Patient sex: F
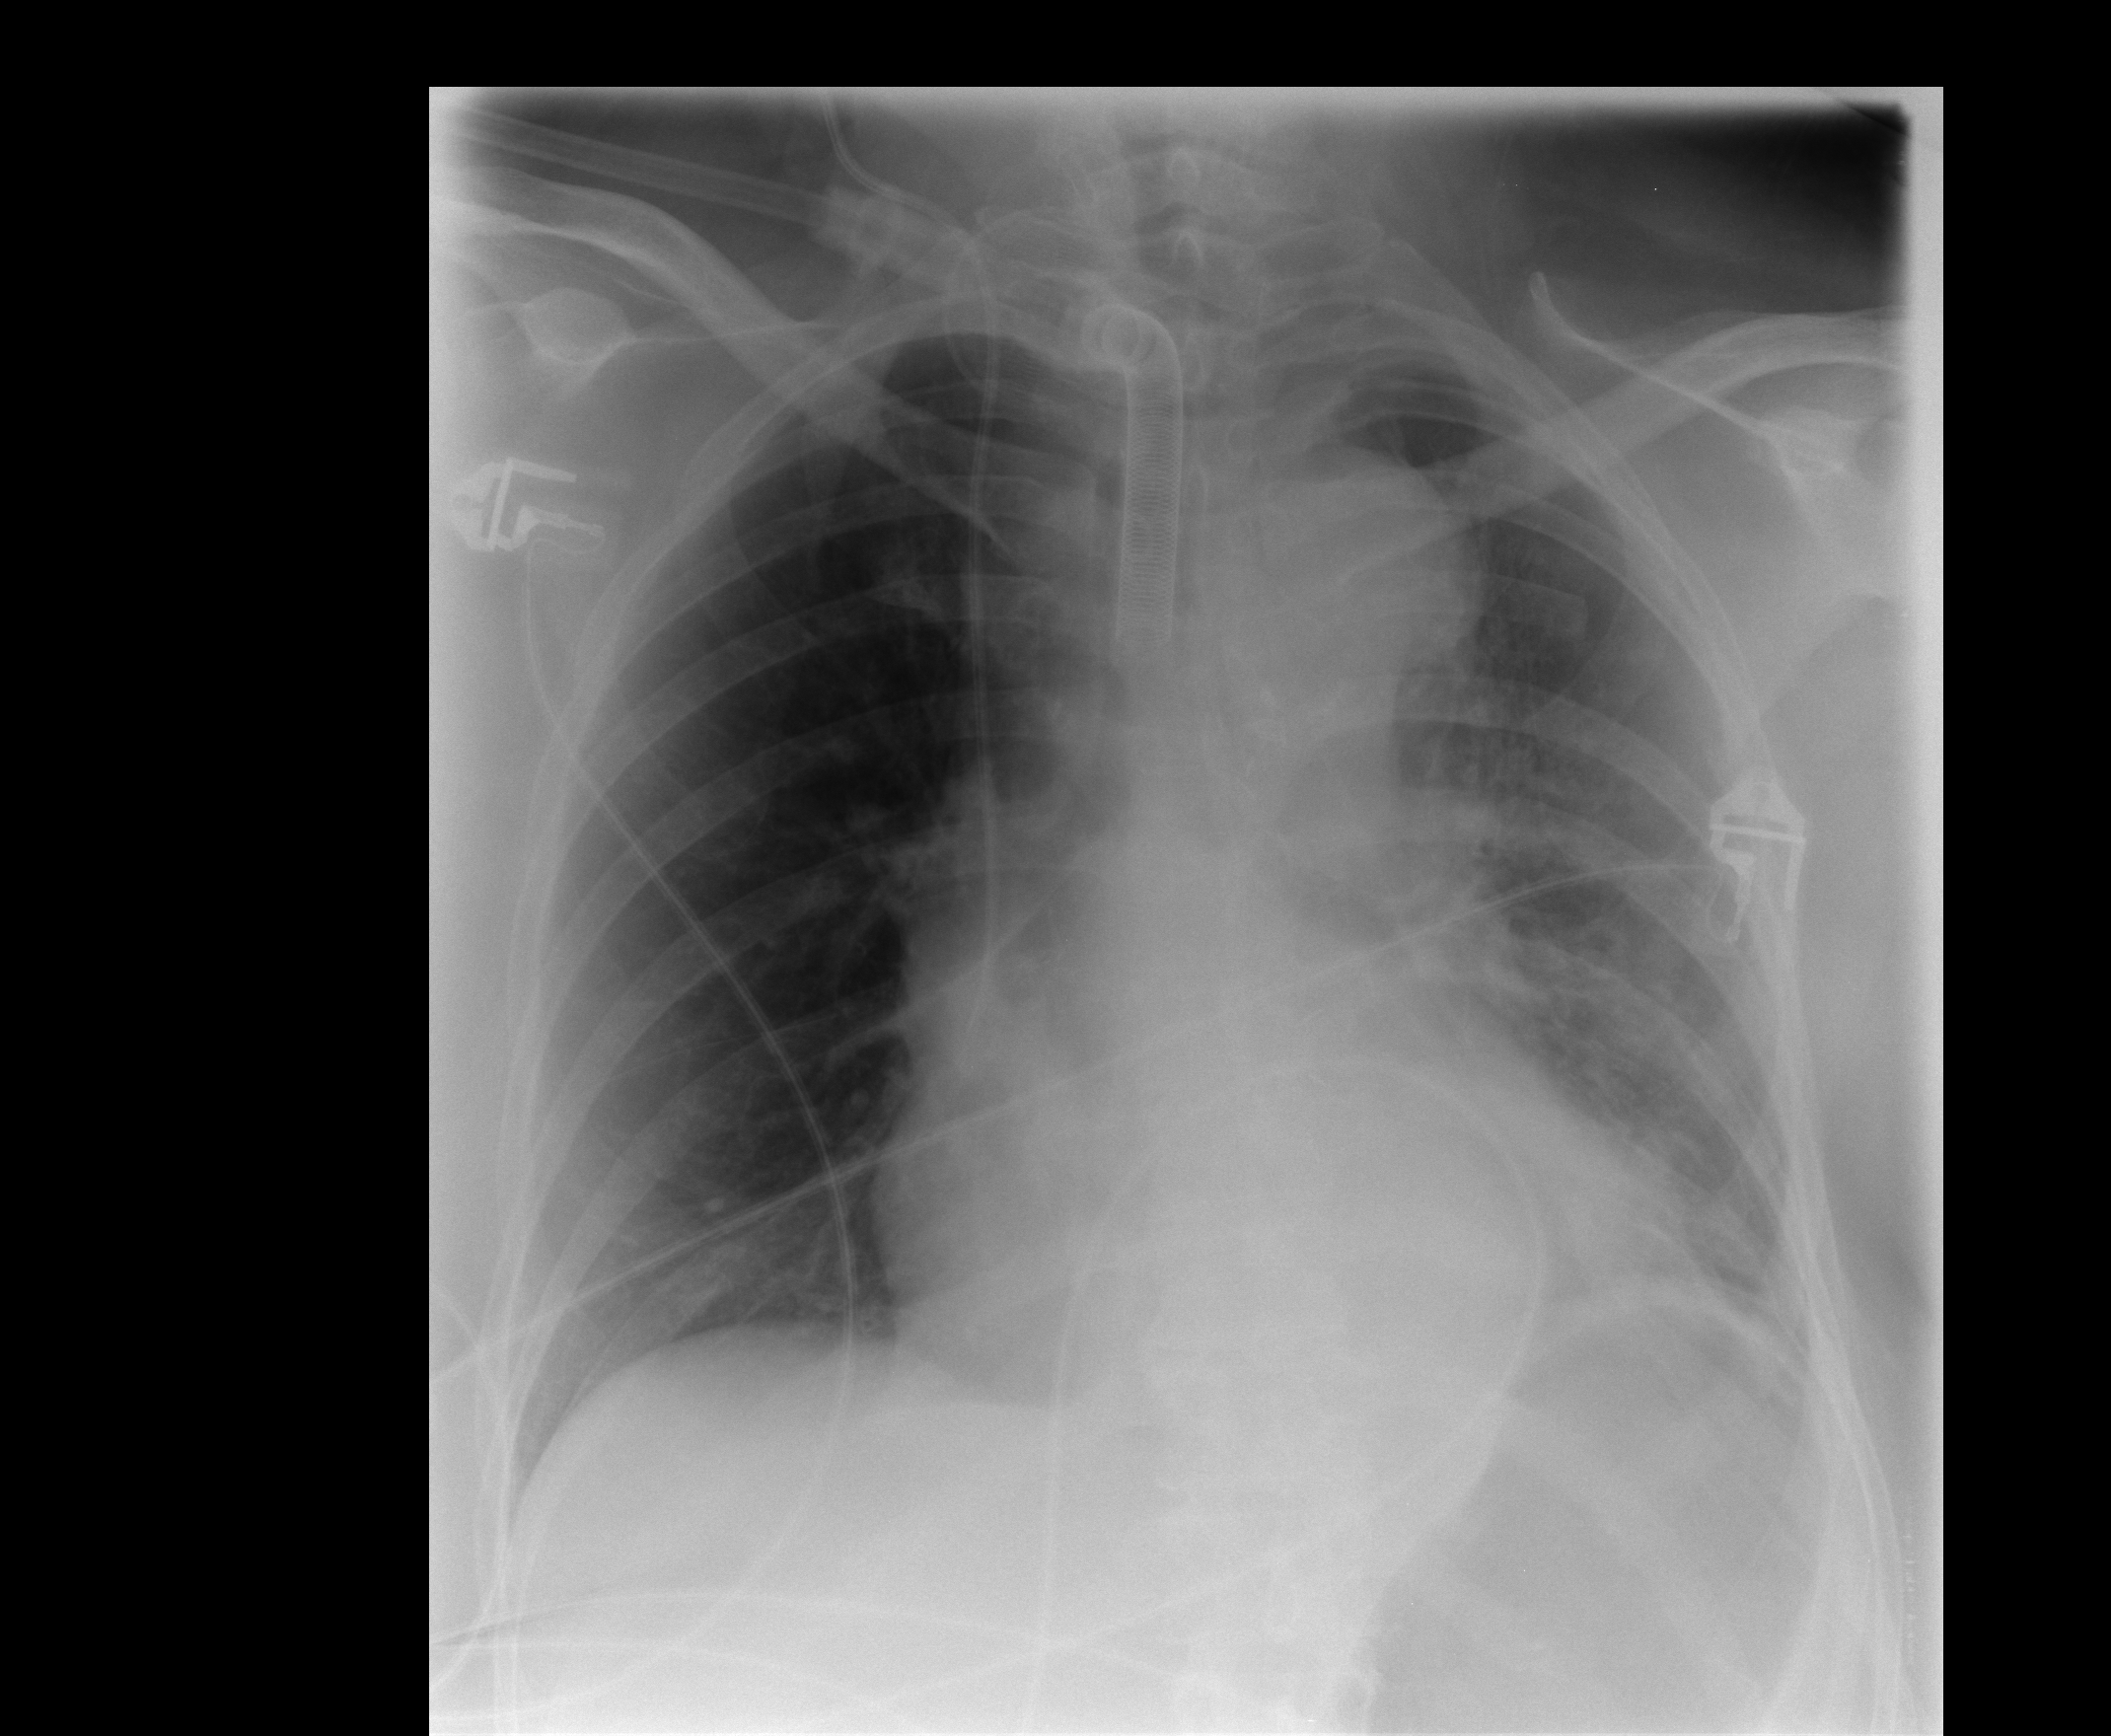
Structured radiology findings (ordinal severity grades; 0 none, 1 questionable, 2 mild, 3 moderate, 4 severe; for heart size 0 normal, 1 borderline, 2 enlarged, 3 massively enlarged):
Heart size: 2
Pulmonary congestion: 0
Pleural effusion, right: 0
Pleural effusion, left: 1
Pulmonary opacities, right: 0
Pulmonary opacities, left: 2
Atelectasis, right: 2
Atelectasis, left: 2